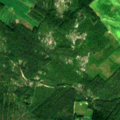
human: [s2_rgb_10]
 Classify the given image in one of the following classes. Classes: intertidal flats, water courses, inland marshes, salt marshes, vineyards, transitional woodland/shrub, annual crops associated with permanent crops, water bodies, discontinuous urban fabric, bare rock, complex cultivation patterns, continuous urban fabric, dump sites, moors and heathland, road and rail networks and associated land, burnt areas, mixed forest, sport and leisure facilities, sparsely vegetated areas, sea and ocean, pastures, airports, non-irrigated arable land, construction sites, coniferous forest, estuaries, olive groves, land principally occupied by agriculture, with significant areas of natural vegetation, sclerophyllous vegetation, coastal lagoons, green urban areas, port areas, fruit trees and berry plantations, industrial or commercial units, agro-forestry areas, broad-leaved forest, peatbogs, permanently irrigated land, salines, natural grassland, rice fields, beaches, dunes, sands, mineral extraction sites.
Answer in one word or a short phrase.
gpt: non-irrigated arable land, coniferous forest, mixed forest